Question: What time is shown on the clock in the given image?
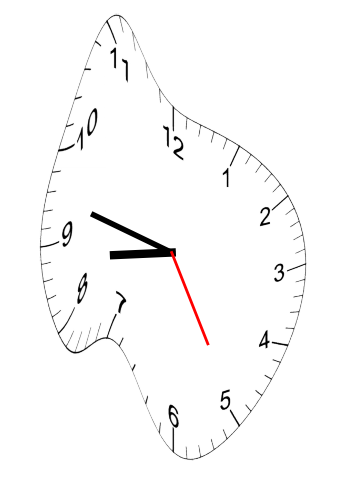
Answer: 08:47:25